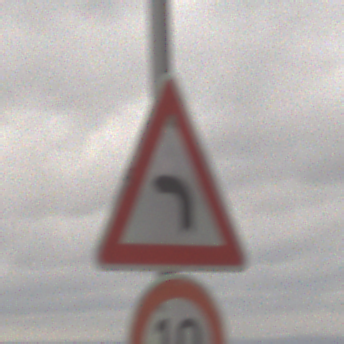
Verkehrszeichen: KurveLinks
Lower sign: Geschwindigkeit10
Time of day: Midday
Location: Outdoor (Nature)
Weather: Overcast
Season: NotSpecified
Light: Natural